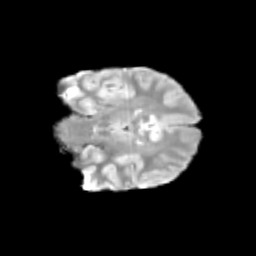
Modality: T2w
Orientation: coronal
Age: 9
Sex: male
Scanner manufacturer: siemens
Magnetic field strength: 3 T
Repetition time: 3.8 s
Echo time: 0.07 s